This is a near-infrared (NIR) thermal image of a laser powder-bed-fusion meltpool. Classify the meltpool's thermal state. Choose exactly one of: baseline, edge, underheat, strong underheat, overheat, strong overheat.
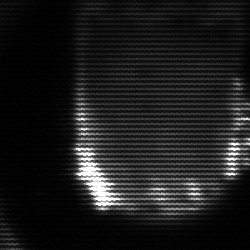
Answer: baseline